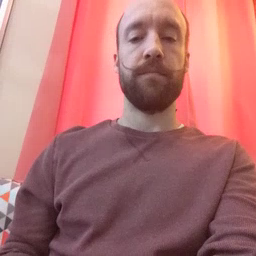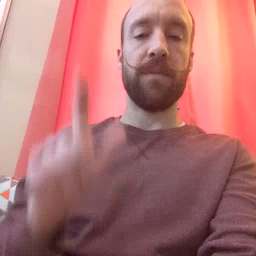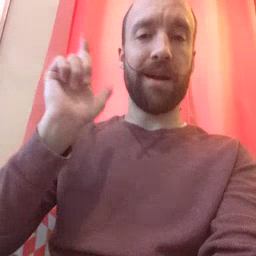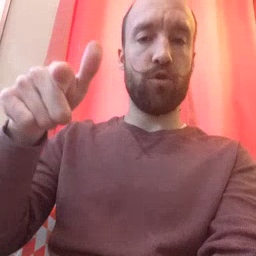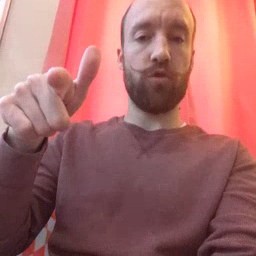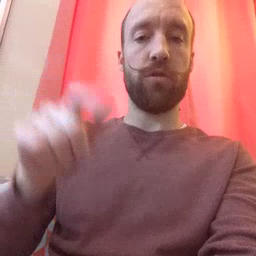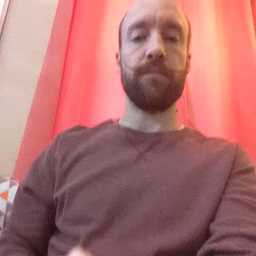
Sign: later